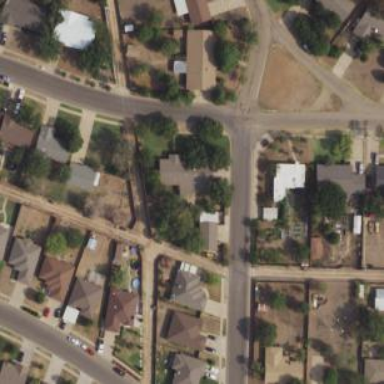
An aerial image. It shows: Alley classified as service road.